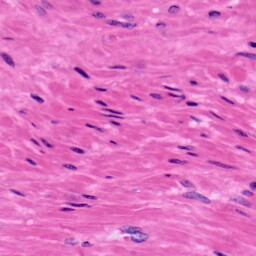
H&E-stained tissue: Prostate